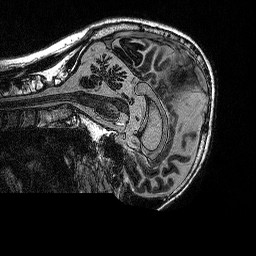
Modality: MP2RAGE
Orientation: sagittal
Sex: male
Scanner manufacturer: siemens
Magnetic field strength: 3 T
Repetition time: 5 s
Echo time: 0.00292 s